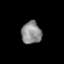
Tissue: skin
Cell type: Epithelial cells
Senescence score: 0.2287
Nuclear area (px): 439
Mean DAPI intensity: 140.323